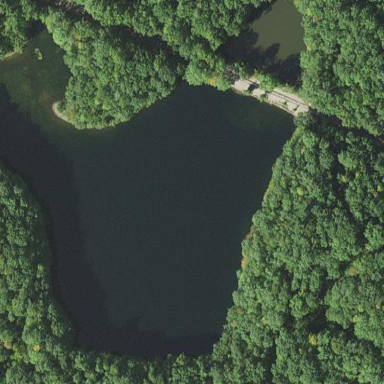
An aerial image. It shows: Reservoir.